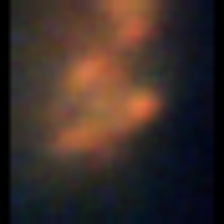
Taxon: Diatom_aggregate
Group: Diatoms